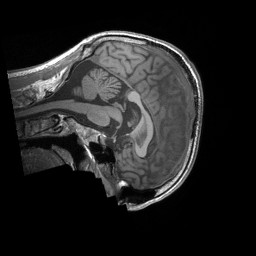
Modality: T1w
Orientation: sagittal
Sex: male
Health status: ill
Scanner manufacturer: siemens
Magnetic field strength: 3 T
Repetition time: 1.66 s
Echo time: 0.00254 s